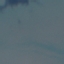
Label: SeaLake